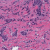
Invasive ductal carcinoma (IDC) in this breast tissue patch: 1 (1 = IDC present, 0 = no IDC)